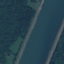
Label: River